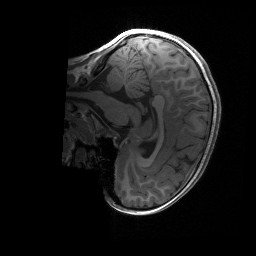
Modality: T1w
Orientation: sagittal
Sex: female
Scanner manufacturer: siemens
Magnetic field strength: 3 T
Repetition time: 1.9 s
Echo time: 0.00243 s